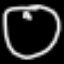
Label: clock